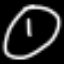
Label: clock